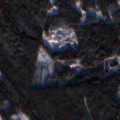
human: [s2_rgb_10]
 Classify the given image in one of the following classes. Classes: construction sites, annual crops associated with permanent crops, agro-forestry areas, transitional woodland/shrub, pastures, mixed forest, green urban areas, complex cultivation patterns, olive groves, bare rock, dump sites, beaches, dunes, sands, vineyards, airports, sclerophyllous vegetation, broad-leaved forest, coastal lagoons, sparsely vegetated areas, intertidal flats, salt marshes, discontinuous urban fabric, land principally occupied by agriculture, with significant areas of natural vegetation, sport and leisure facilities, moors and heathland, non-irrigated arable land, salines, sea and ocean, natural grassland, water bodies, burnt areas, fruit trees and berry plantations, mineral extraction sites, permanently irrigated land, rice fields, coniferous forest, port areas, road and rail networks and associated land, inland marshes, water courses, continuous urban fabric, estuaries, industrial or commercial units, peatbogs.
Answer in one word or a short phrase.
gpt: coniferous forest, transitional woodland/shrub